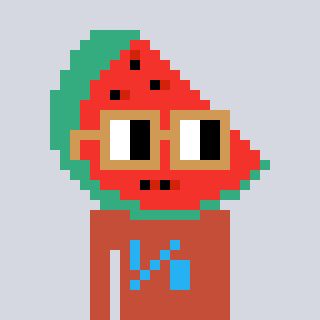
a pixel art character with square brown glasses, a watermelon-shaped head and a rust-colored body on a cool background